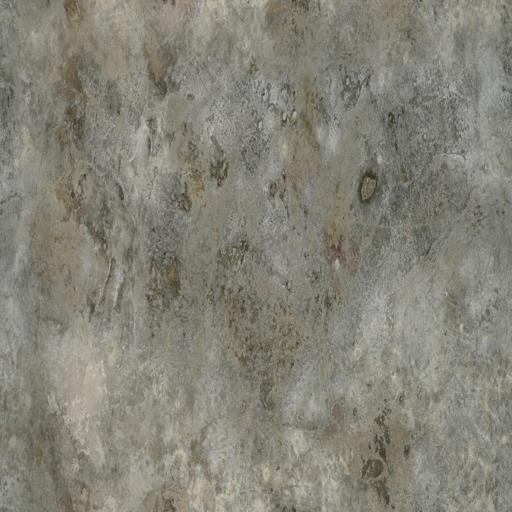
Tags: concrete dark grey old plaster rough